Question: I'm using a SearchView widget and it works well, except for the fact the if the string I enter contains any non-English character the result is empty, even if it is clear that there ARE results
Example:

In the image shown above there are two results for the string but if I type the ListView won't show any results and it's obvious that there are results.
This is what I've tried so far
'''
public Cursor searchProductByDescription(String description) {
String where = PRODUCT_DESCRIPTION + " LIKE LOWER( ? ) ";
String[] whereArgs = { "%" + description + "%" };
this.openReadableDB();
Cursor cursor = db.query(PRODUCT_TABLE, null, where, whereArgs, null,
null, null);
if (cursor != null) {
cursor.moveToFirst();
}
this.closeDB();
return cursor;
}
'''
I'm not sure if this is an issue related to the searchview widget or to SQLite.
I've seen a couple of question in which they suggest converting the string to LOWER o UPPER case, but this solution didn't work for me.
I'd really appreciate if you could help me here.
Thanks
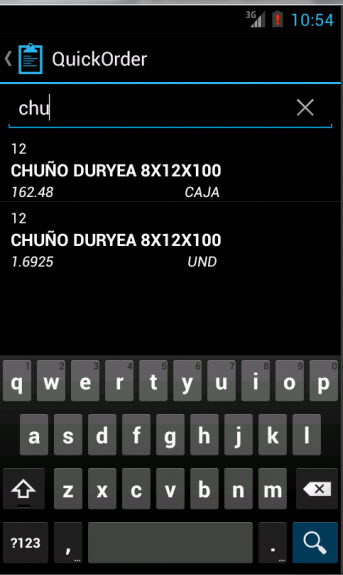
Answer: 'LOWER()' only knows how to lowercase ASCII characters. 'LIKE' is also case insensitive only with ASCII characters. And 'n' is not an ASCII character.
For a solution, consider the following:
- Add another column to your table that you use for searches and use the original column only for display purposes.- Store data in this column in a normalized form such as NFC and with the case converted consistently to upper/lowercase. For example:'''
String stringToStore = Normalizer.normalize(originalString.toLowerCase(), Normalizer.Form.NFC);
'''
- Normalize your search strings similarly in code.
If you want to ignore accent e.g. have 'n' also match 'n', use a <URL>.